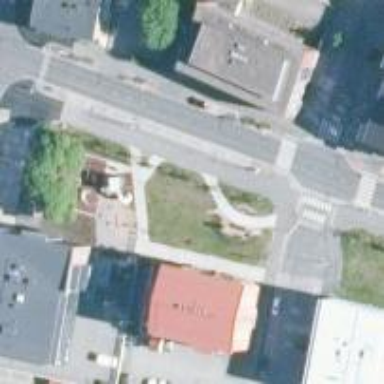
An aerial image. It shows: Historic monument.